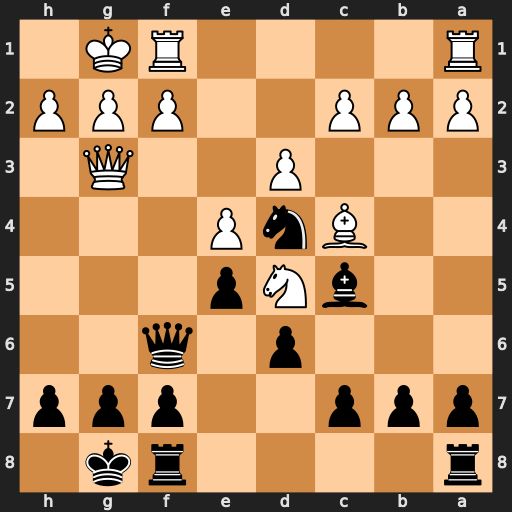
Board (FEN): r4rk1/ppp2ppp/3p1q2/2bNp3/2BnP3/3P2Q1/PPP2PPP/R4RK1
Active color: b
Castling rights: -
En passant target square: -
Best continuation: Ne2+ Kh1 Nxg3+